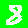
Digit: 8